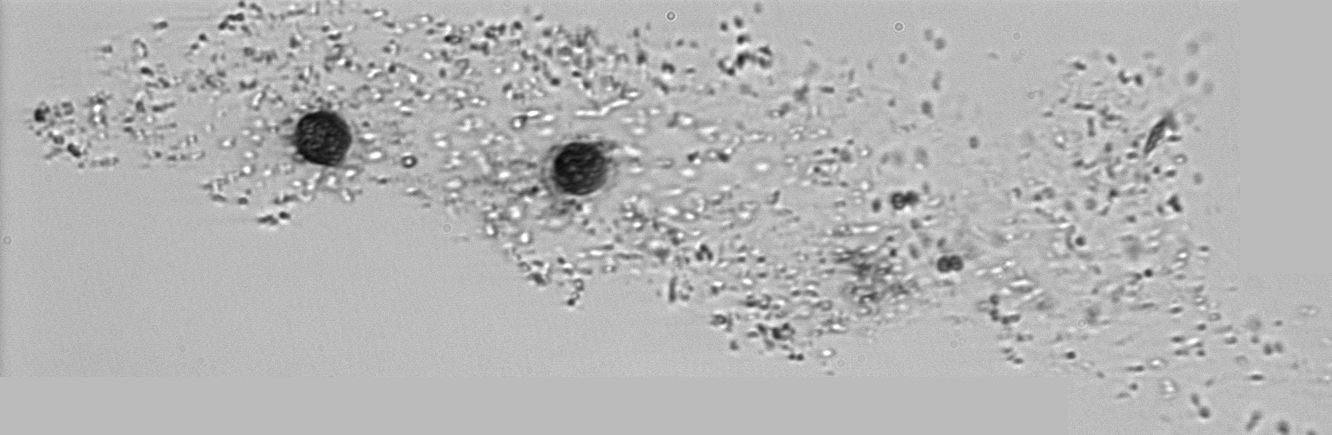
Label: Phaeocystis